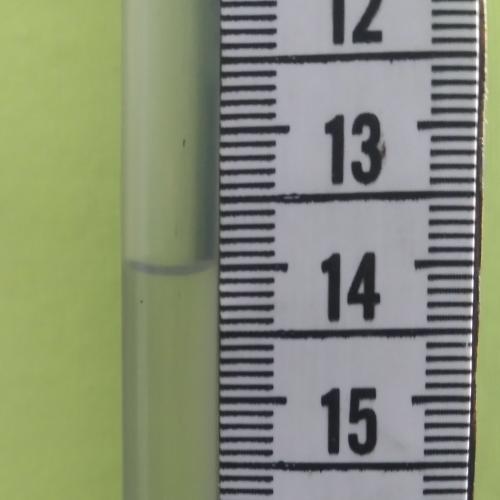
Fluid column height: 14.0 cm